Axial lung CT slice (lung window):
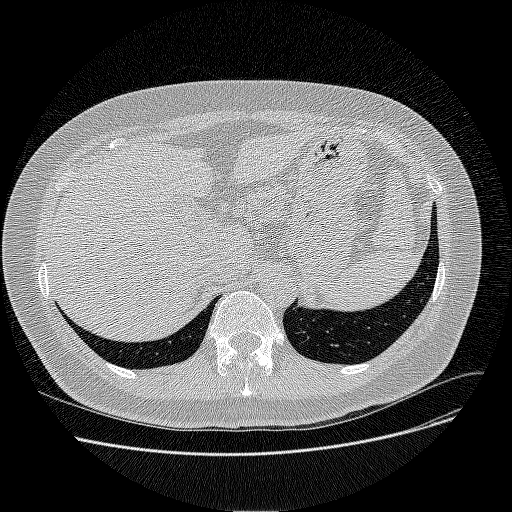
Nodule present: no